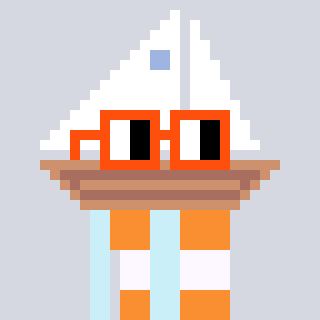
a pixel art character with square orange glasses, a sailboat-shaped head and a cold-colored body on a cool background